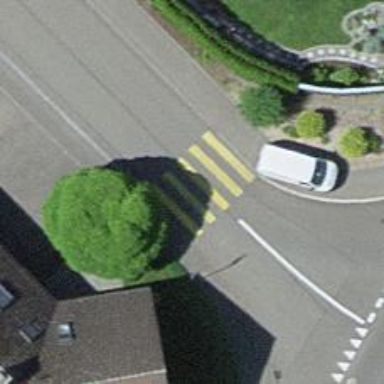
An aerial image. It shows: Uncontrolled zebra crossing on the road.